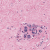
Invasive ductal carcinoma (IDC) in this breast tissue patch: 0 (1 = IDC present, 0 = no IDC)